Question: I have created a relatively simple app which allows the user to drag an imageview from a 'tray' 'UIView' at the bottom of the screen, and when the view is dropped, it adds itself to a subview of a 'target' 'UIView'.
My problem is, when I drop the imageview into the target view, the frame is totally wrong, and the imageview jumps (seemingly randomly) to another position in the target view.
I've torn my hair out over this, and am having a massive brainfart. Is there a way to just get the coordinates of the dragged view in the superview, and then translate that into coordinates of the target view?
As you can see, i'm taking the icon out of the 'tray' view, and into the main view when the dragging begins. When it ends, I simply add the icon into the target view.
'''
if (gesture.state == UIGestureRecognizerStateBegan){
if (icon.superview == viewTray) {
[self closeTray:nil];
[self.view addSubview:icon];
}
}
if (gesture.state == UIGestureRecognizerStateEnded) {
[viewTarget addSubview:icon];
}
'''
An image of the basics of the xib:

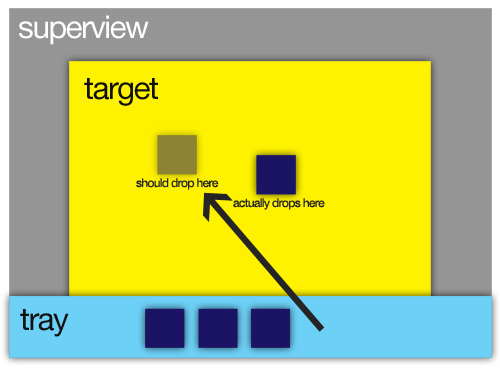
Answer: use the gesture recognizer to figure out where the finger touches in the viewTarget's frame by:
'''
CGPoint p = [gesture locationInView:viewTarget];
'''
then set the icon's center to be that point, and you are done:
'''
icon.center = p;
[icon removeFromSuperView];
[viewTarget addSubview:icon];
'''